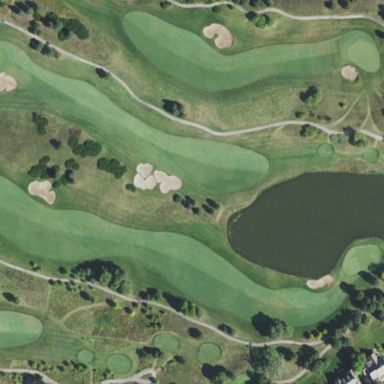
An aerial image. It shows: Scenic golf fairway.